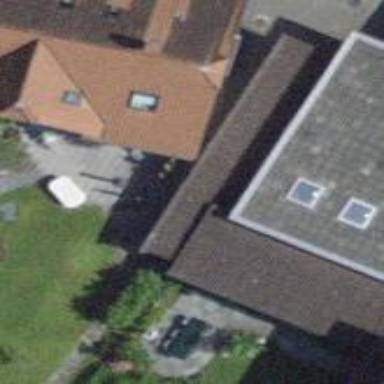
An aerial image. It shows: Semidetached house.